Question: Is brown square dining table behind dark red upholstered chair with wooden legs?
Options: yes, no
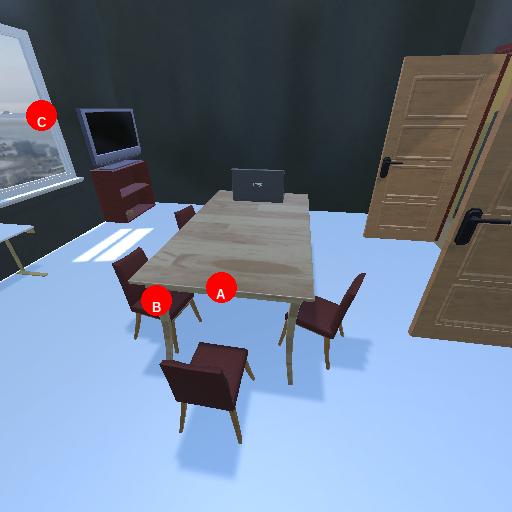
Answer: yes